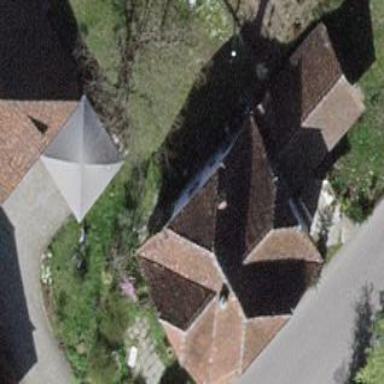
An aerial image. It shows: Detached building with half-hipped roof shape.